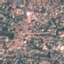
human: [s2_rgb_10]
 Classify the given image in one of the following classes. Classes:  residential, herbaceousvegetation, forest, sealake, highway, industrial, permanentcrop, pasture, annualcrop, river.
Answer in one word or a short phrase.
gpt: Residential